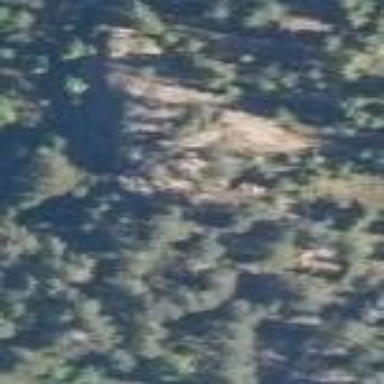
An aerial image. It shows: Landscape of bare rock.